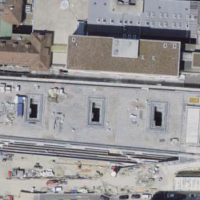
EUNIS habitat code: 54
Species observed at this site:
Vulpes vulpes